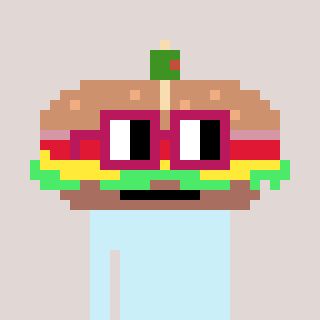
a pixel art character with square dark red glasses, a sandwich-shaped head and a grayscale-colored body on a warm background